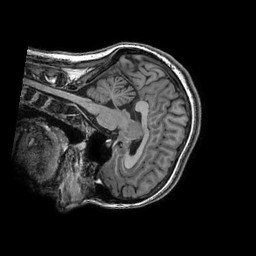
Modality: T1w
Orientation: sagittal
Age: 19
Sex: female
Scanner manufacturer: ge
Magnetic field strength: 3 T
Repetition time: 0.008816 s
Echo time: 0.003788 s